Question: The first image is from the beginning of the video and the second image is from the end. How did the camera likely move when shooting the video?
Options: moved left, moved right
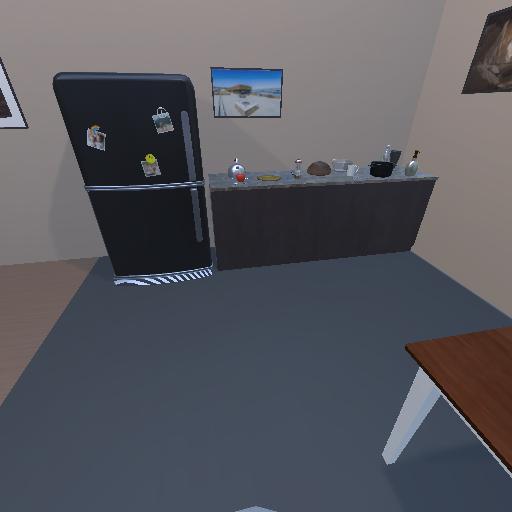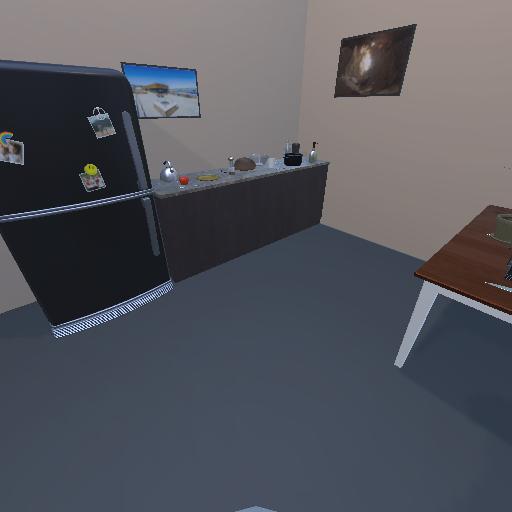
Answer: moved left